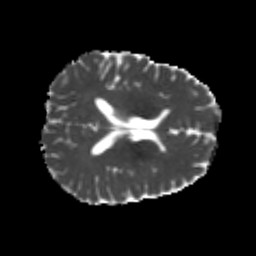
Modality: MD
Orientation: axial
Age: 25
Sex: male
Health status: healthy
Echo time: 0.074 s